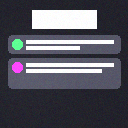
Screen state: on